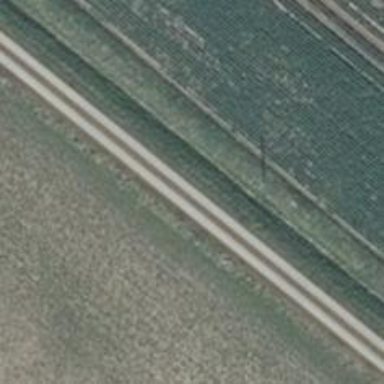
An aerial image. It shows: Concrete track with grade1 quality.